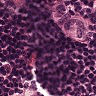
Metastatic tissue present: yes